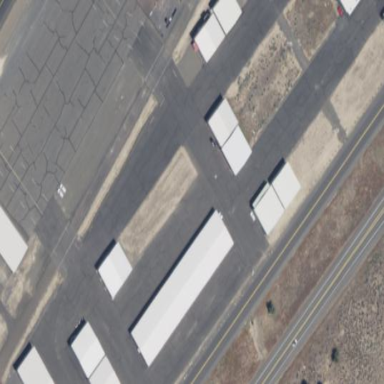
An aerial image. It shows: Hangar at the airport.